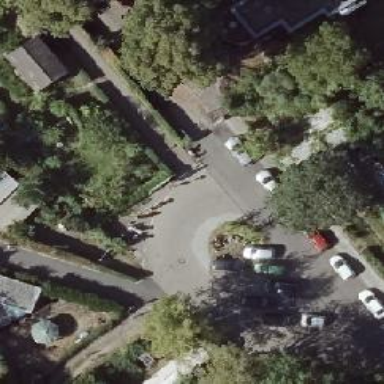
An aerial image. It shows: Residential road with parallel on-street parking on the right lane. The road surface is asphalt.